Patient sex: F
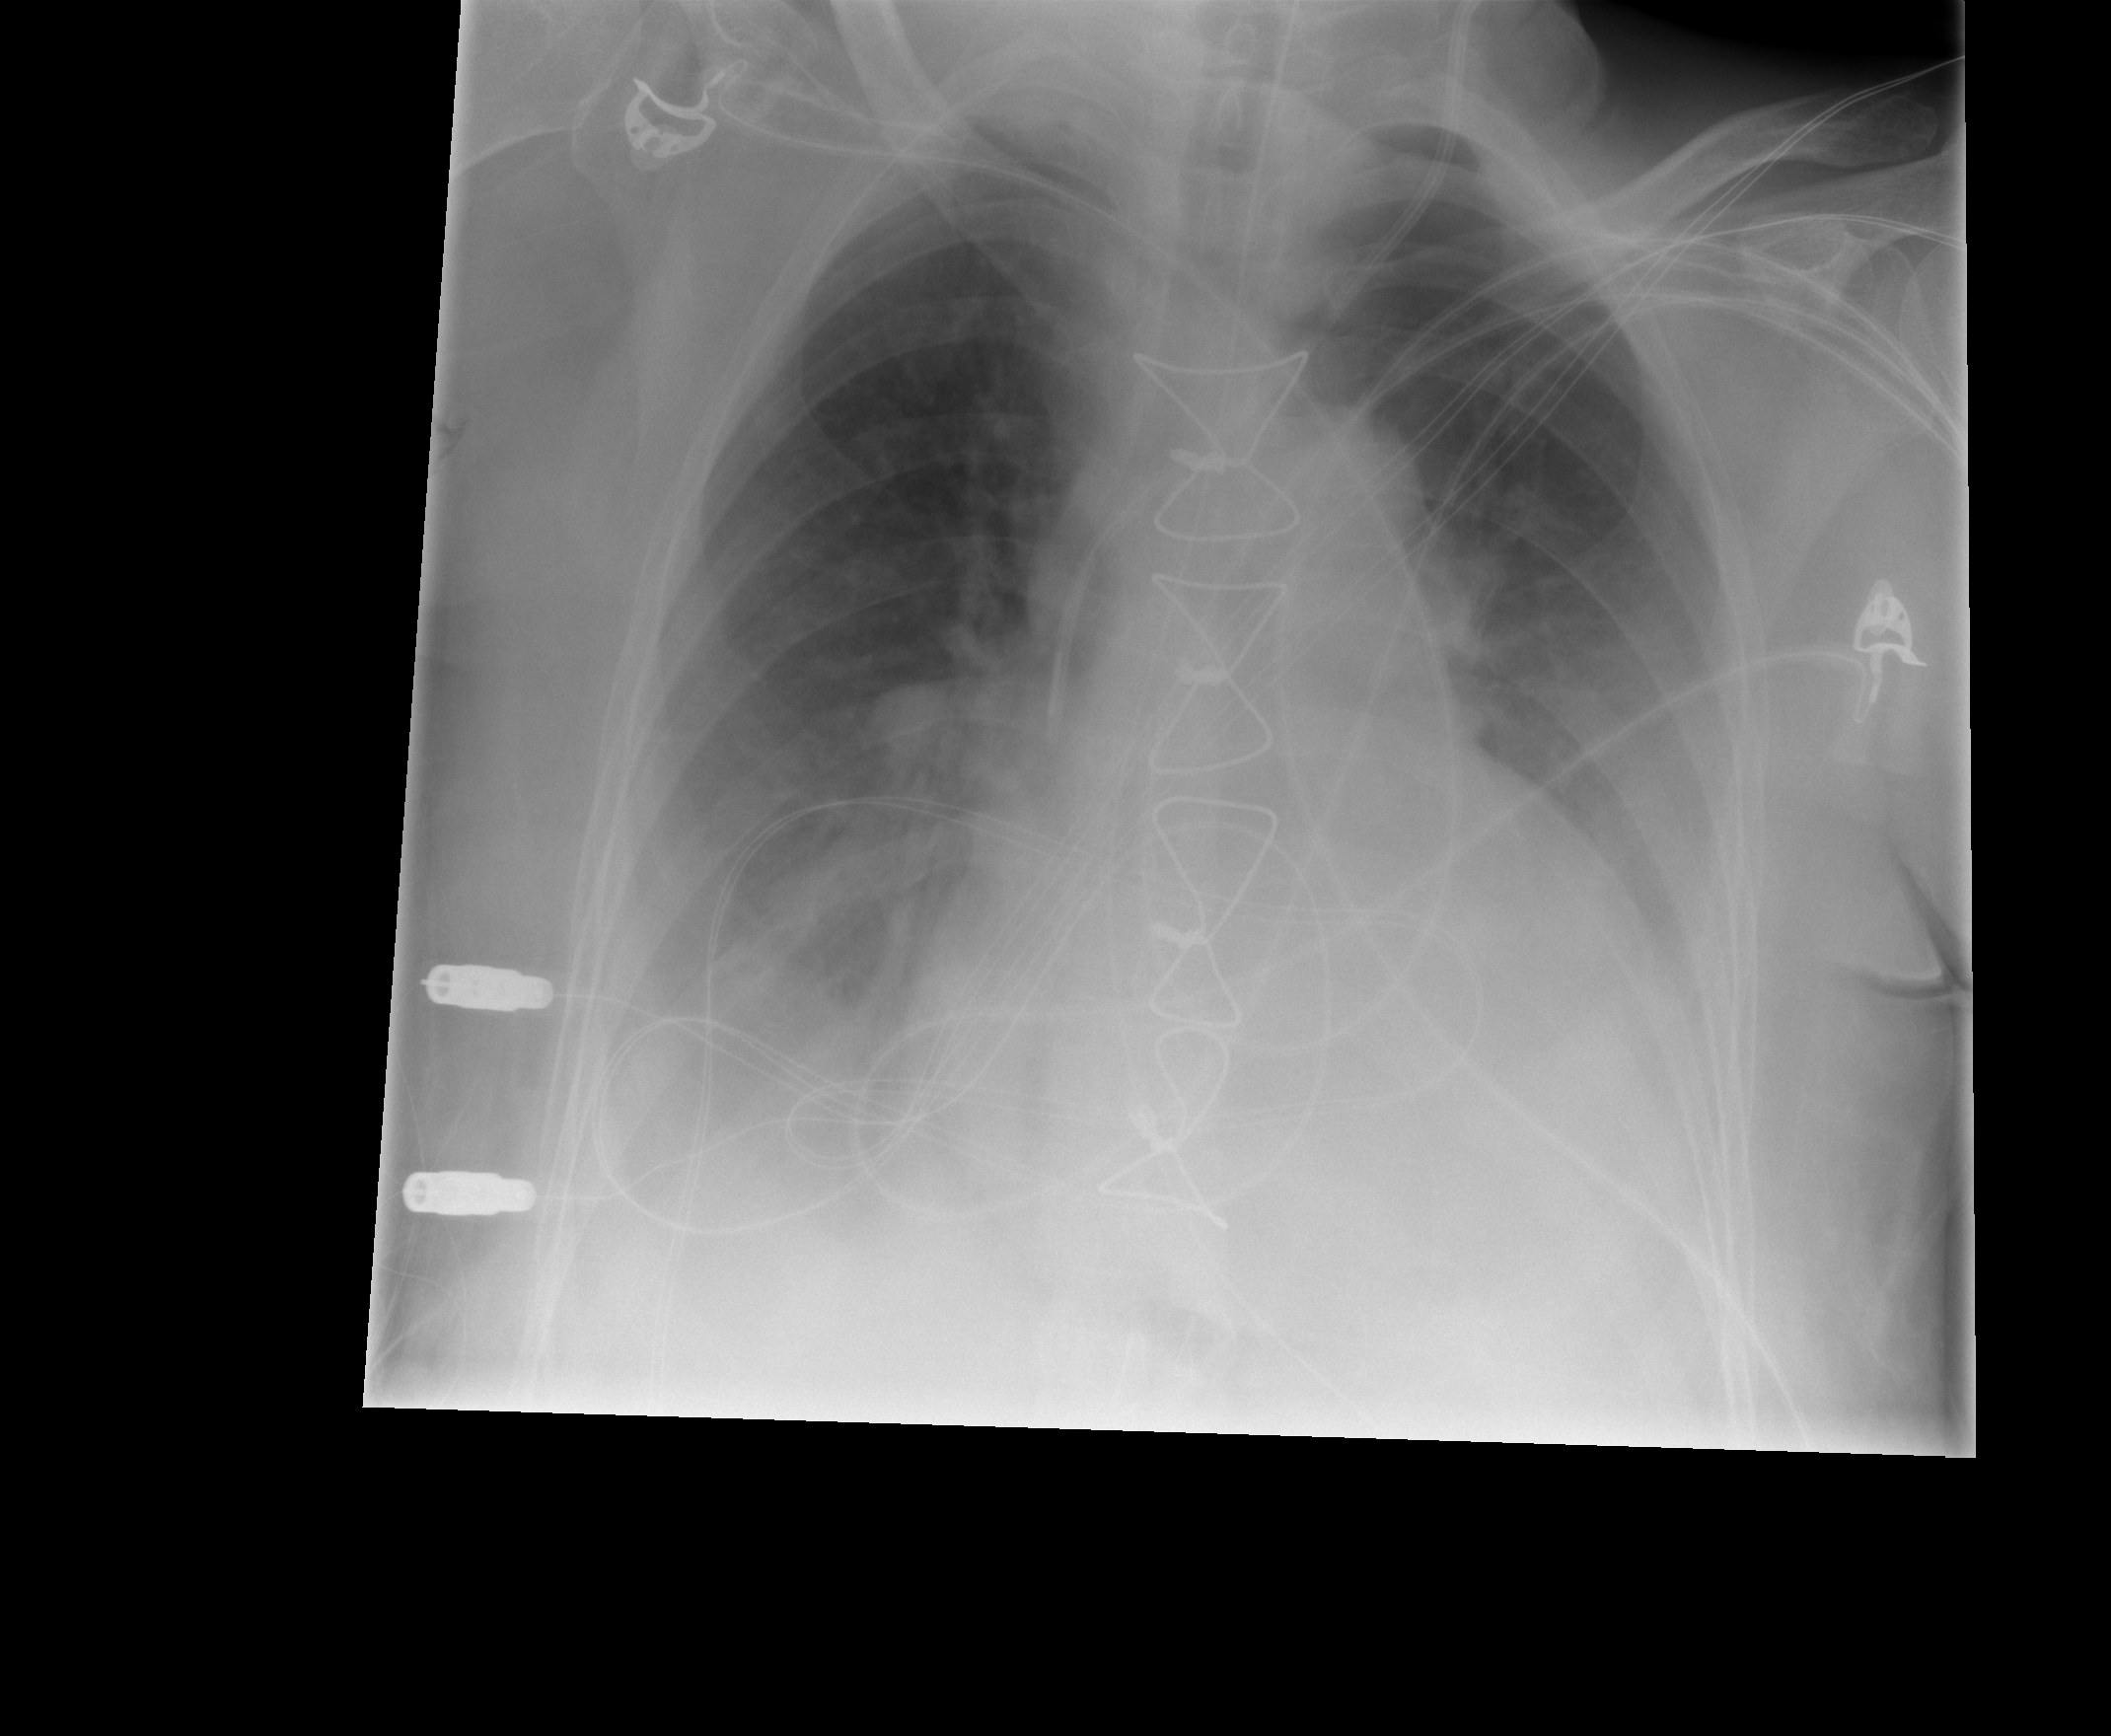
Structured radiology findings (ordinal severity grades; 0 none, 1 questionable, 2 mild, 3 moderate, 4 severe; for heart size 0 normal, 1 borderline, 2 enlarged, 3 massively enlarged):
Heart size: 2
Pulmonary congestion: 0
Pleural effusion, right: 3
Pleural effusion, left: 3
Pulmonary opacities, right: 0
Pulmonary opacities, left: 0
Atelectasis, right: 2
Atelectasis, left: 2